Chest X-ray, AP view. Patient: 37 years old, sex F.
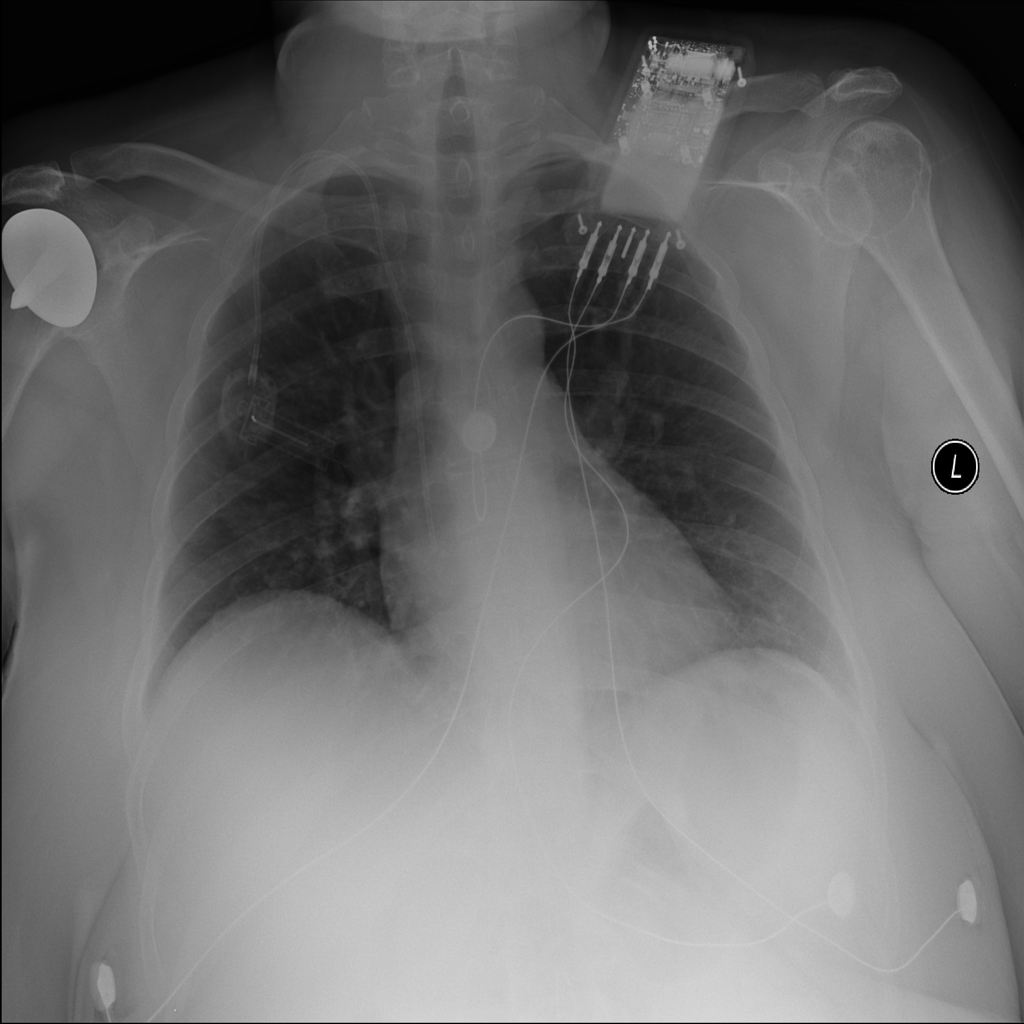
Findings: No Finding